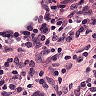
Metastatic tissue present: no